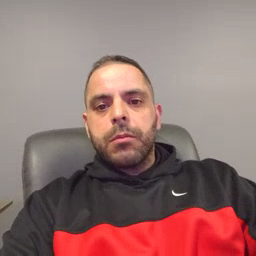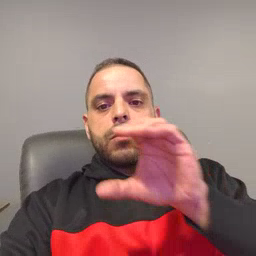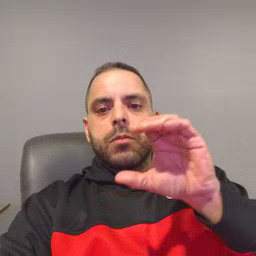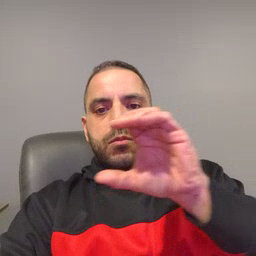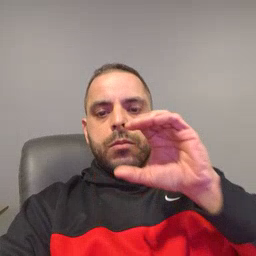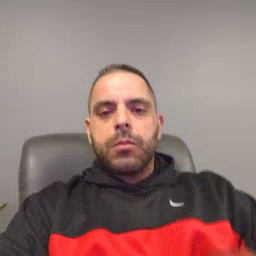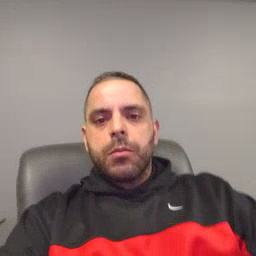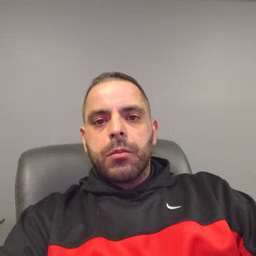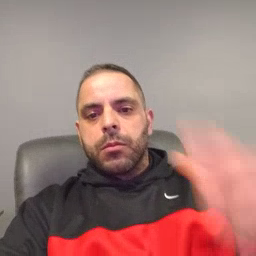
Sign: chocolate